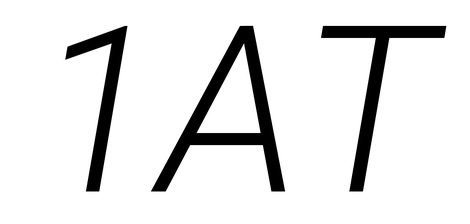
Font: Roboto-Italic_Light_Italic